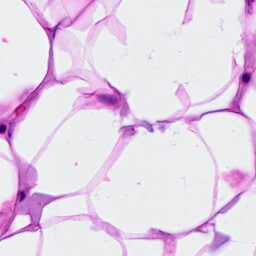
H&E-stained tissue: Breast